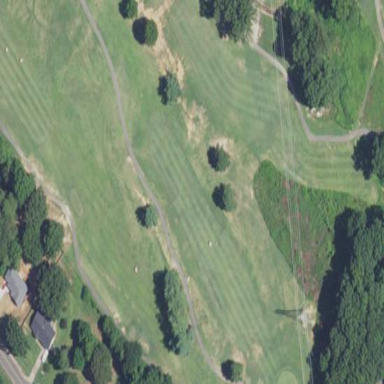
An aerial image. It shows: Water hazard on golf course.